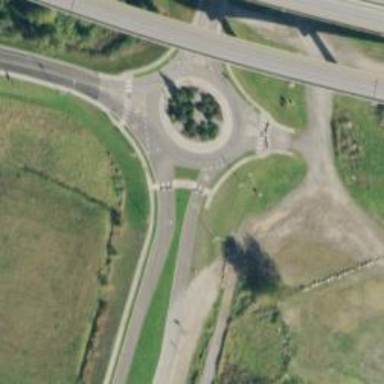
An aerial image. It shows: Unclassified road leading to roundabout junction.